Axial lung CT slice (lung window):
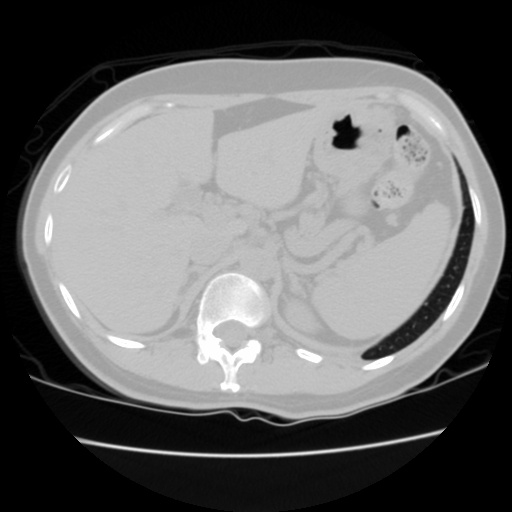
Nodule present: no